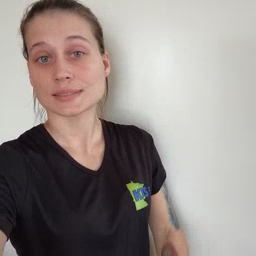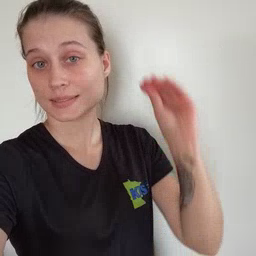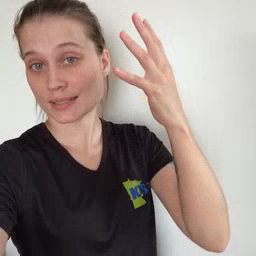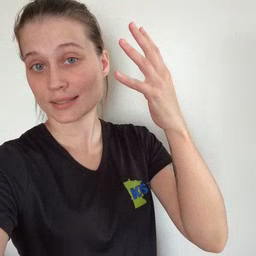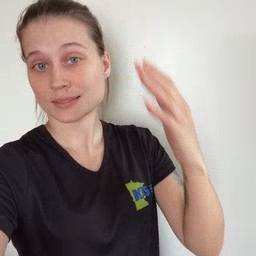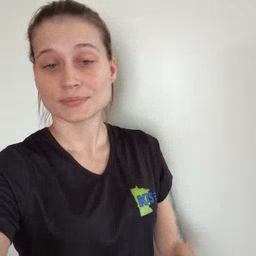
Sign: sun